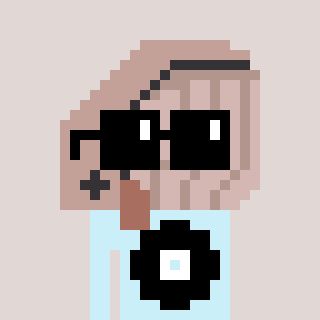
a pixel art character with square black sunglasses, a whale-shaped head and a cold-colored body on a warm background